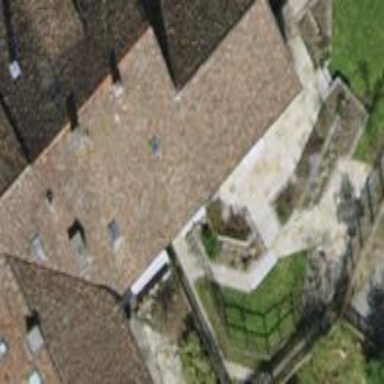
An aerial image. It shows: Building with tiled roof.